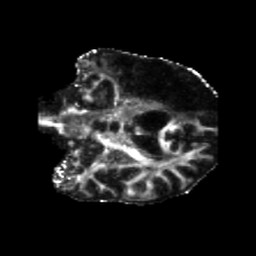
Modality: FA
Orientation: coronal
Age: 55
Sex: male
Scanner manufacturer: siemens
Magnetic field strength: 3 T
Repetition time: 5.25 s
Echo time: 0.08 s